Field crop: maize
Growth stage: 1
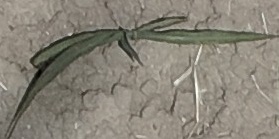
Species: sorghum